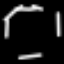
Label: octagon